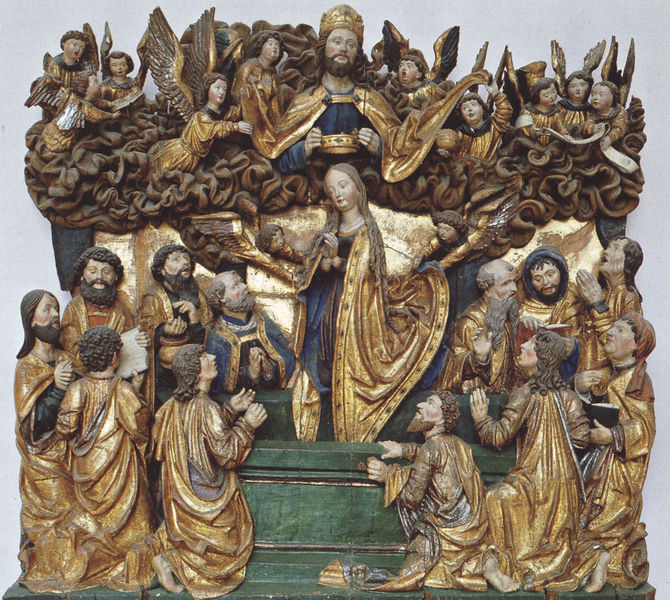
Titel: Himmelfahrt Mariens vom ehem. Hochaltar, Bamberg, Obere Pfarrkirche
Künstler: Bamberger Bildschnitzer
Schlagwörter: blau, flügel, gott, gruppe, himmel, wolken, frauen, grün, menschen, braun, holz, kleid, männer, alt, bart, hände, kirche, gewand, gold, haare, mantel, mutter, vater, krone, locken, engel, relief, figuren, könig, gefaltet, knie, barfuss, jungfrau, knien, beten, gebet, altar, schnitzerei, christus, grab, jesus, jesus christus, knieend, kniend, krönung, mönch, mitra, auffahrt, heilige, anbeten, jünger, maria, madonna, betend, mutter gottes, hirten, auferstehung, bitten, himmelfahrt, erlöser, geist, gottesmutter, retabel, apostel, heiliger geist, gottvater, messias, mariä himmelfahrt, gottessohn, krönen, himmelreich, unsere liebe frau, heilige maria, herrscharen, christkind, madonna mit dem kind, l, christkönig, maria königin, heilland, erretter, jesus von nazaret, gottesgebärerin, maria von nazaret